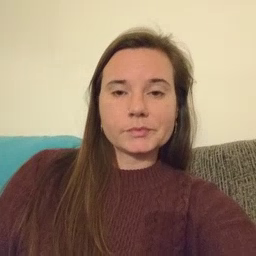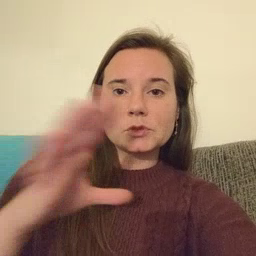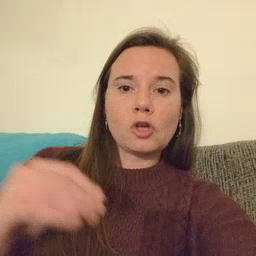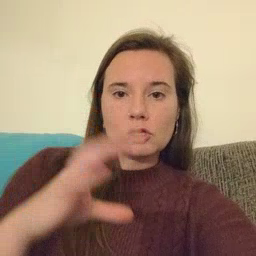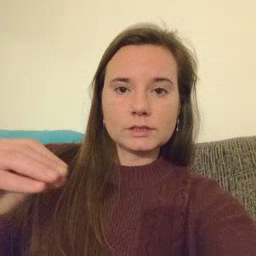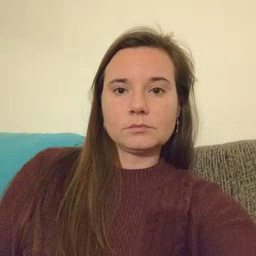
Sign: story